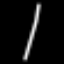
Label: line